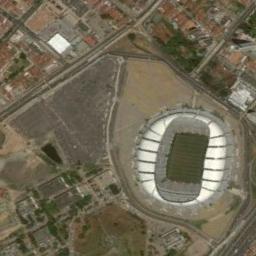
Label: stadium